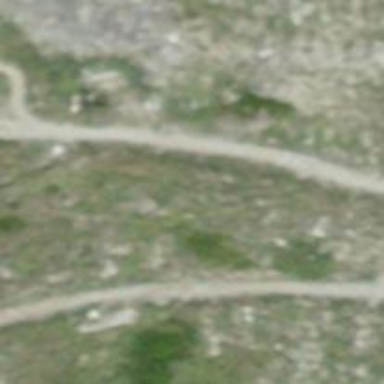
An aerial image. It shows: Path.